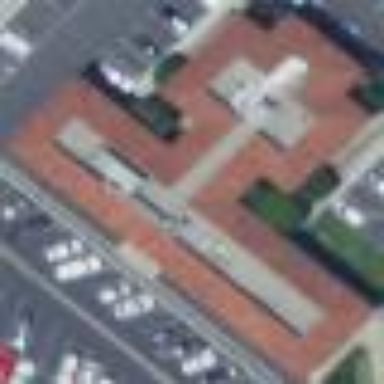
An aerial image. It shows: Commercial building.